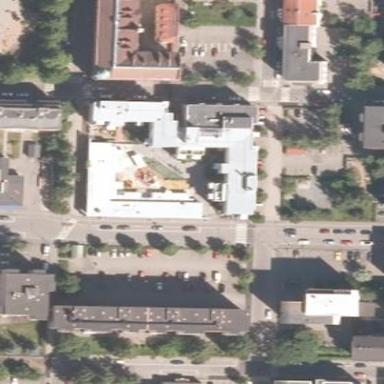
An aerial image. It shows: Residential area located within city block.